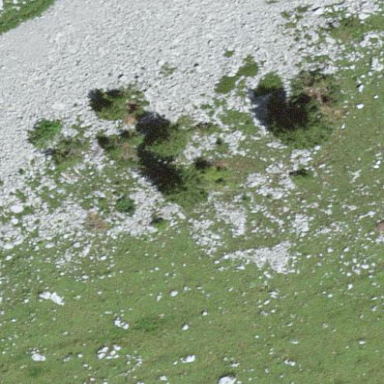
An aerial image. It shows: Scree landscape.